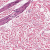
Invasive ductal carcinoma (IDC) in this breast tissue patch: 0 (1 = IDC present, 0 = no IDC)